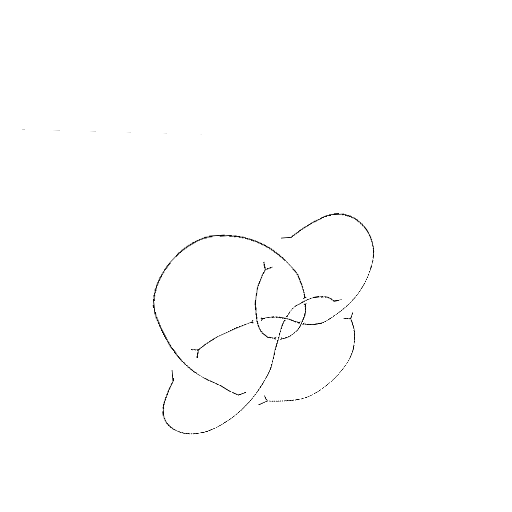
Crossing number: 9